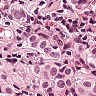
Metastatic tissue present: yes